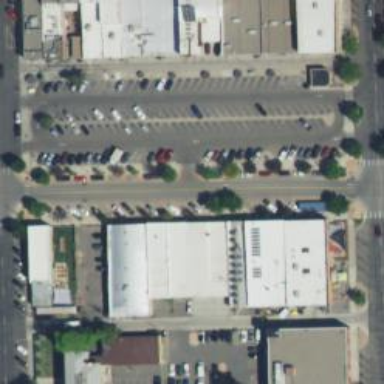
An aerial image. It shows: Parking space.